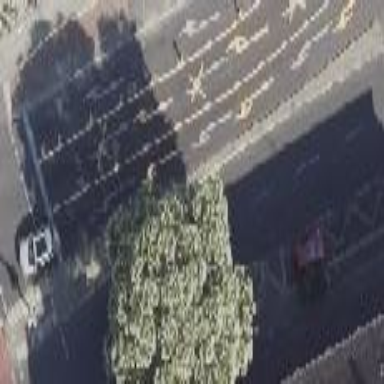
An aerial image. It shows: Traffic island used for traffic calming.